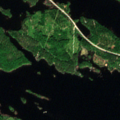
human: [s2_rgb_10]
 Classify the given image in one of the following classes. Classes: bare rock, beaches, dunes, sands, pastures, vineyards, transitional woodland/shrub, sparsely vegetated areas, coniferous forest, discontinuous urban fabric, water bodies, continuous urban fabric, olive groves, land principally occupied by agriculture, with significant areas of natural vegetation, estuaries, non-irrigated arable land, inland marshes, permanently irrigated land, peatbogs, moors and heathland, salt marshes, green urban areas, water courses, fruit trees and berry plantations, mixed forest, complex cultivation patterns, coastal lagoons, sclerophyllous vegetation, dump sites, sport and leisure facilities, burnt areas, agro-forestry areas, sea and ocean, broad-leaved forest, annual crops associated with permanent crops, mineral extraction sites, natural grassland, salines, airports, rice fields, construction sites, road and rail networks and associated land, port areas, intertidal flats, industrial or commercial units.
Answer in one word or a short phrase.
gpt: coniferous forest, mixed forest, water bodies